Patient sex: F
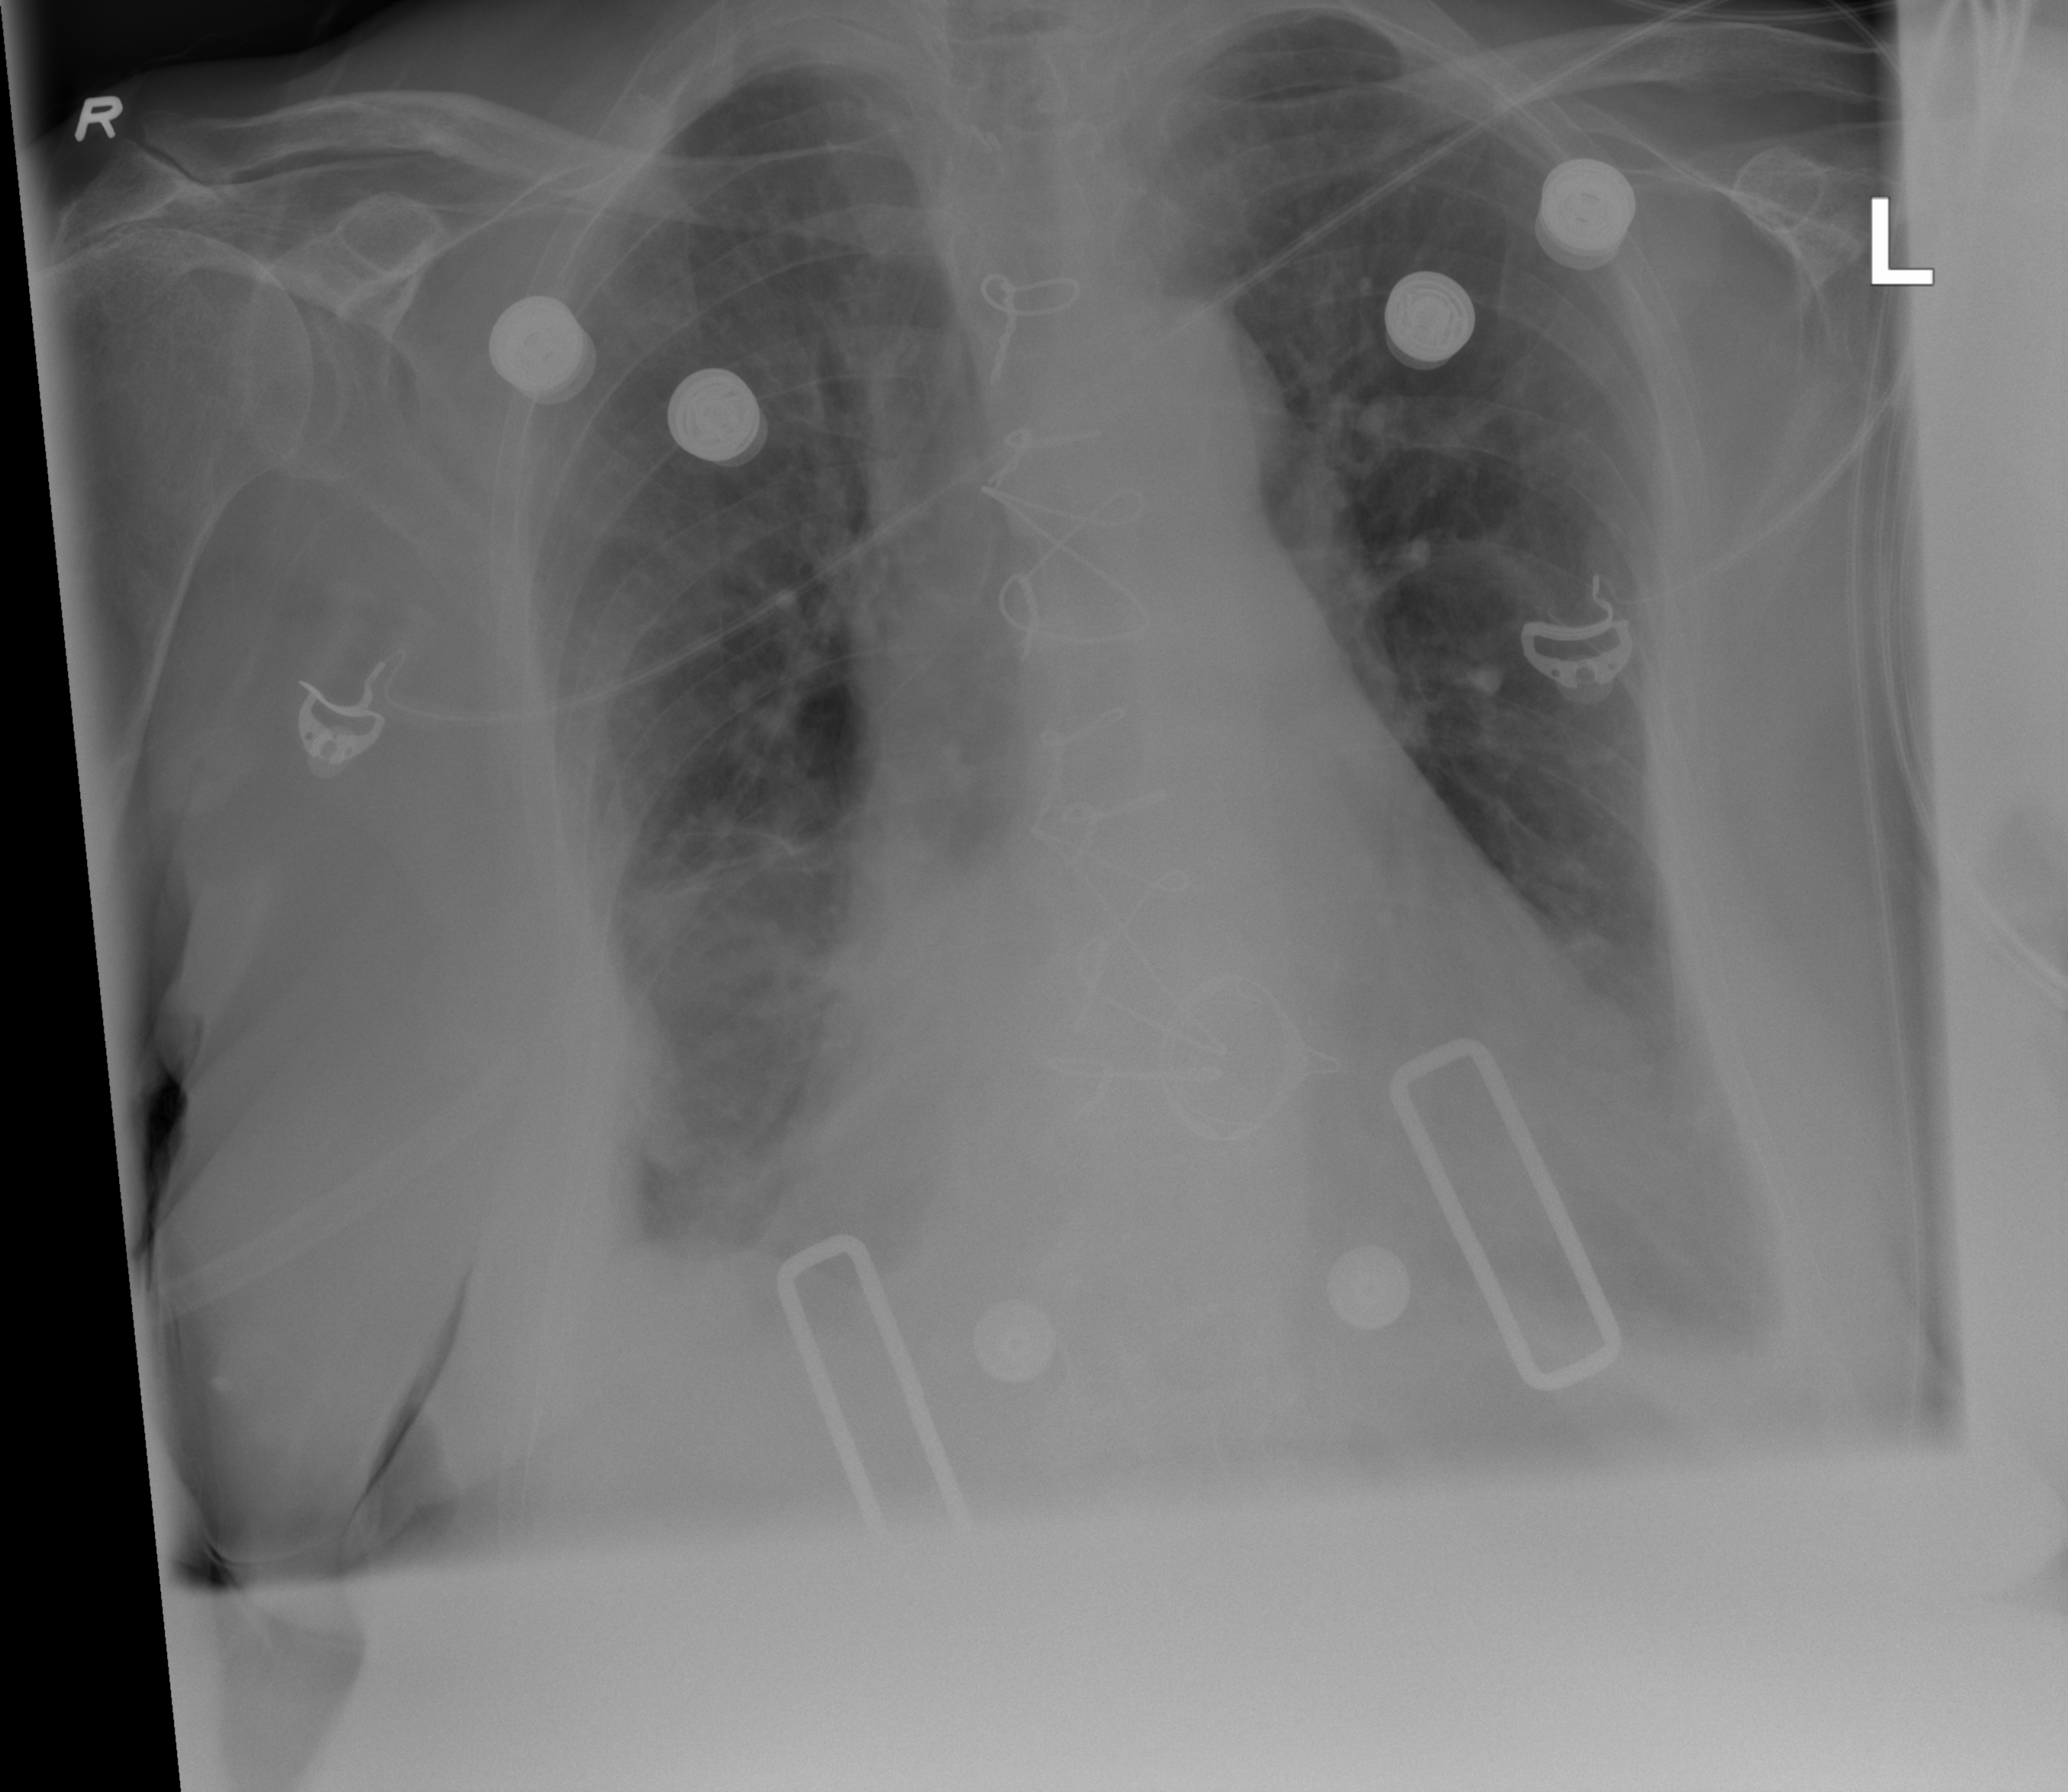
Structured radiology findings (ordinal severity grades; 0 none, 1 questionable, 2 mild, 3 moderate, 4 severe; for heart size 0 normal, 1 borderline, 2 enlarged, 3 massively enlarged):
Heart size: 2
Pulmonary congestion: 2
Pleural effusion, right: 2
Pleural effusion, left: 2
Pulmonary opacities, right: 0
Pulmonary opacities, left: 0
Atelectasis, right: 2
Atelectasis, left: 2